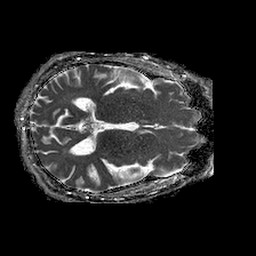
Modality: ADC
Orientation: axial
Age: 67
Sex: male
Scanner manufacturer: philips
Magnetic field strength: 1.5 T
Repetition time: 4.6 s
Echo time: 0.08517 s